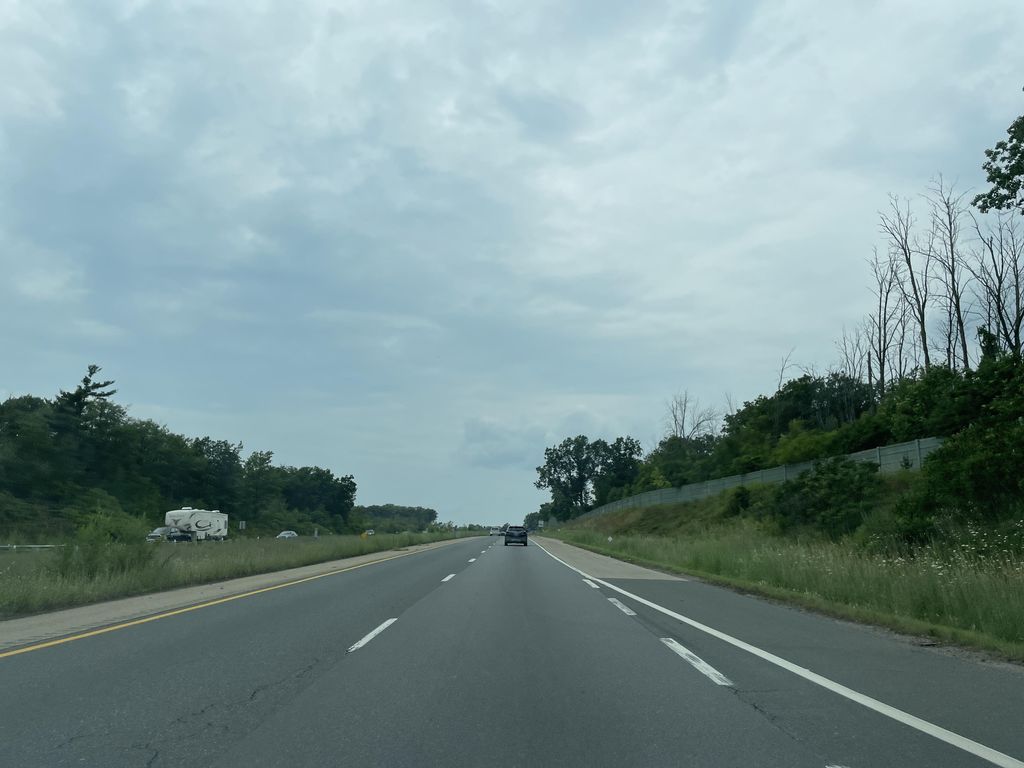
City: hamilton